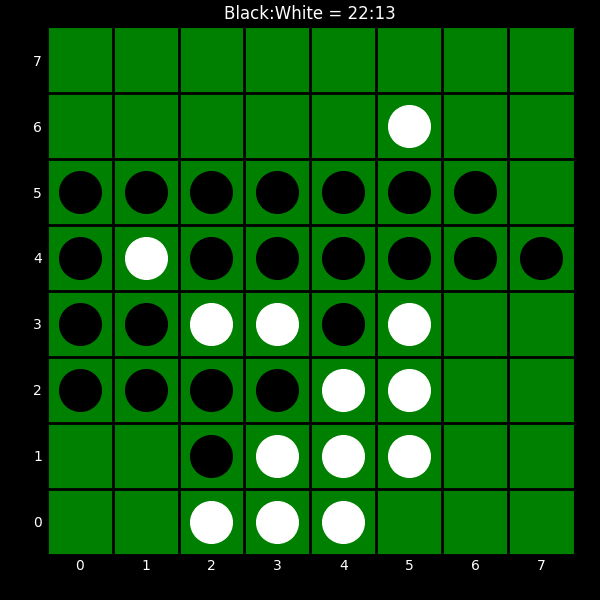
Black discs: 22
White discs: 13